Question: I am working on an ipad app where I need the functionality similar the ipad screen shots in this app:
<URL>
basically where I could scroll through many subviews on one single screen, even some subviews could come on the top of each other and then can be closed.
the first idea which came to mind was to insert multiple subviews in a UIScrollView and then do a simple scroll but how do they scroll on top of each other etc.

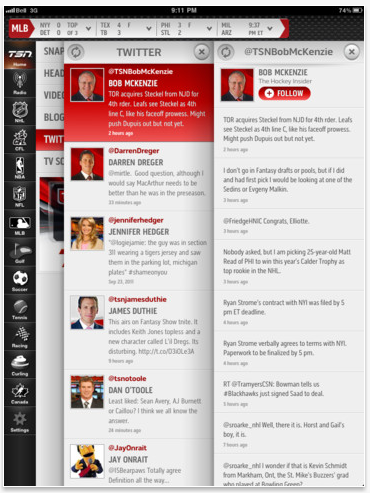
Answer: Your screenshot seems very similar to CLCascade library. You can find it in github at address: <URL>. In the linked image there's a screenshot of the example.

beware that trunk is not so up to date, take a look at branches to see what fits better your needs.